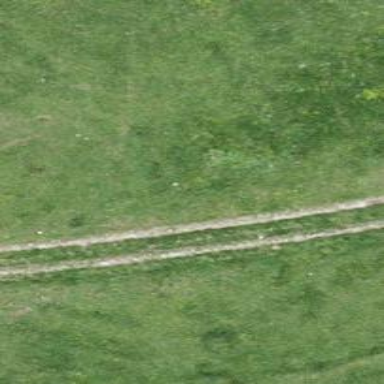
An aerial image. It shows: Track with grade3 tracktype.